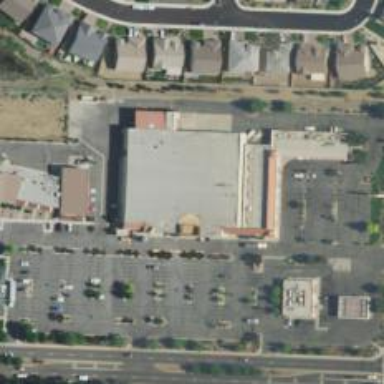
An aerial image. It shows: Supermarket.